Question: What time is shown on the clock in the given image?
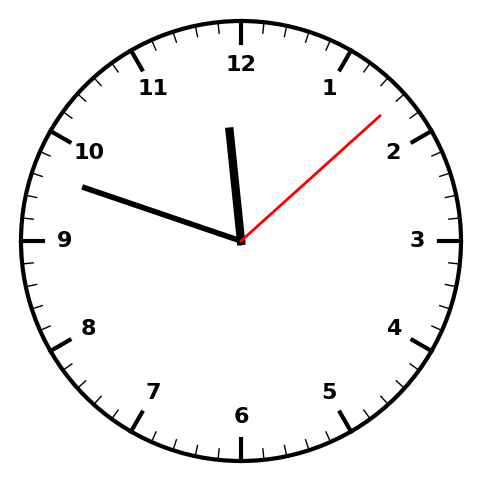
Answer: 11:48:08